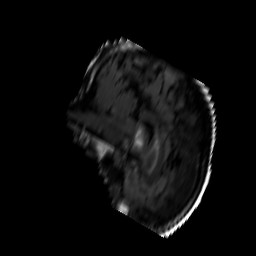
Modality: FLAIR
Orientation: sagittal
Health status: ill
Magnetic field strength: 3 T